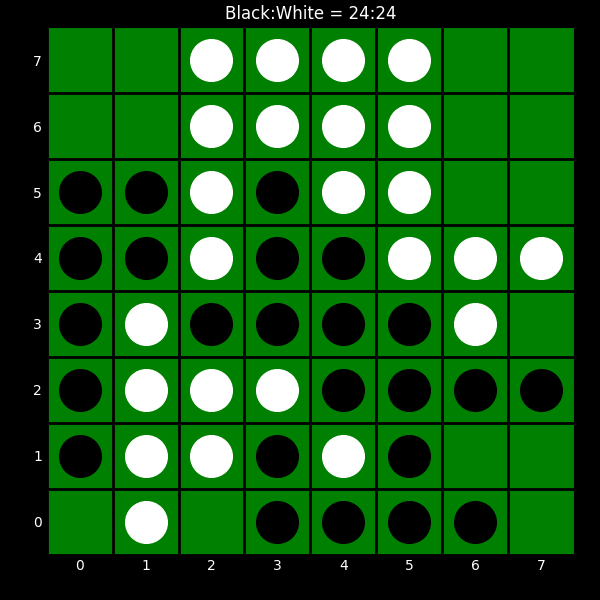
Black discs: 24
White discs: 24